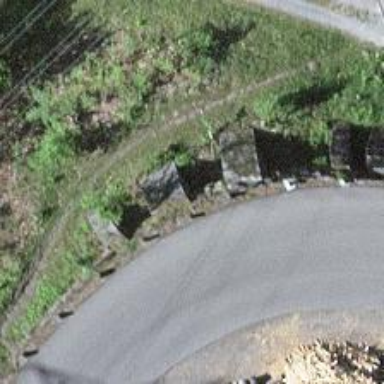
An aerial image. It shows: Retaining wall.